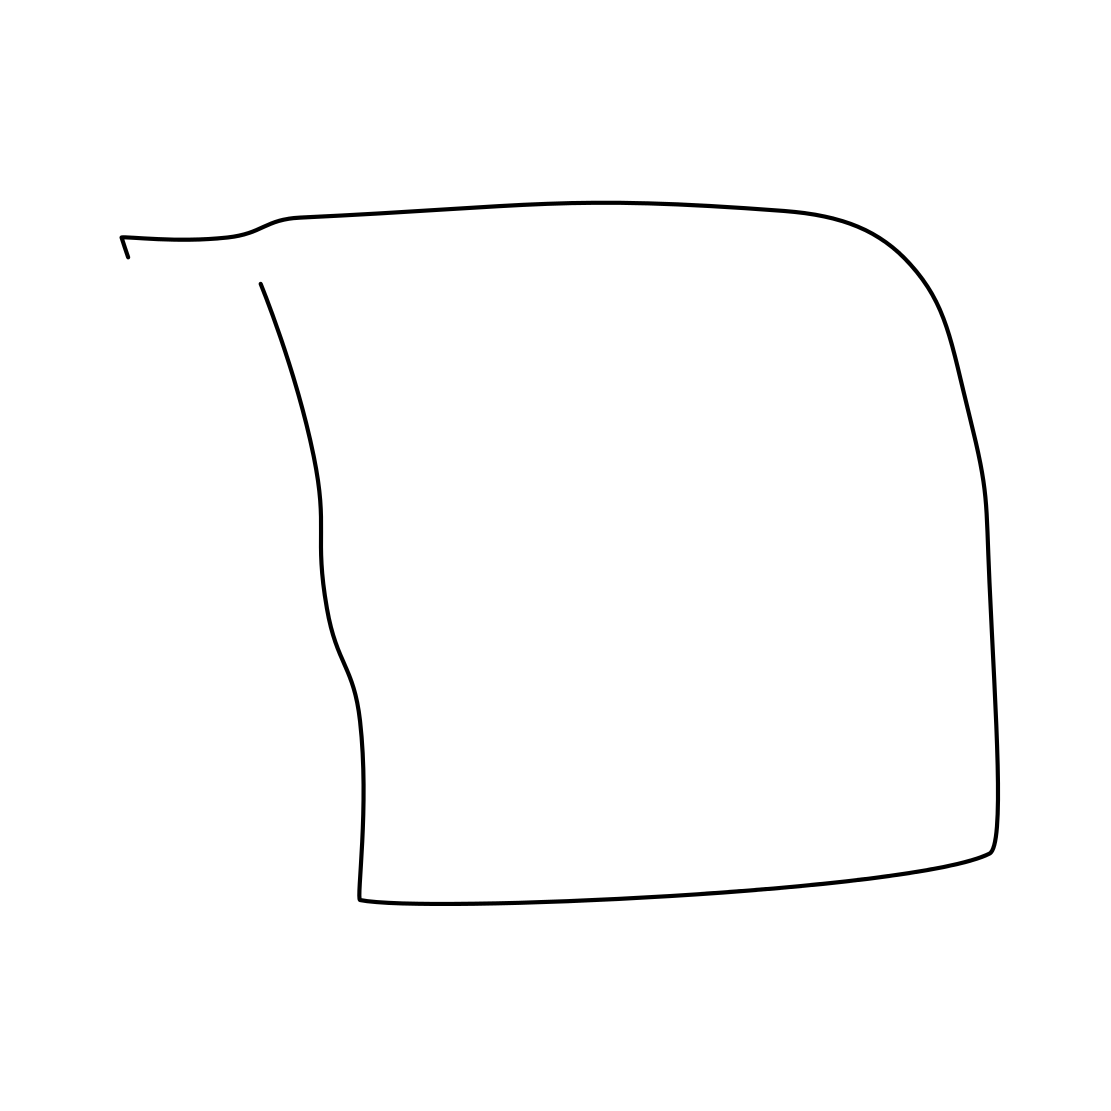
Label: book